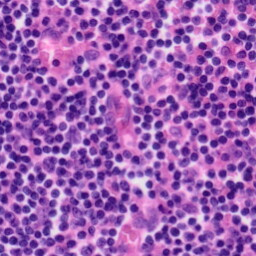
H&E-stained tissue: Tonsil